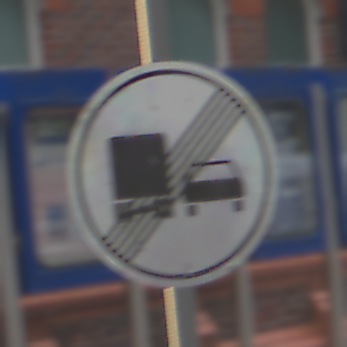
Verkehrszeichen: EndeUeberholverbotKraftfahrzeuge
Umgebung: Outdoor, Urban
Tageszeit: MorningAfternoon
Wetter: Overcast
Licht: Natural
Jahreszeit: NotSpecified
Kontrast: LowContrast